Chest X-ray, AP view. Patient: 53 years old, sex F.
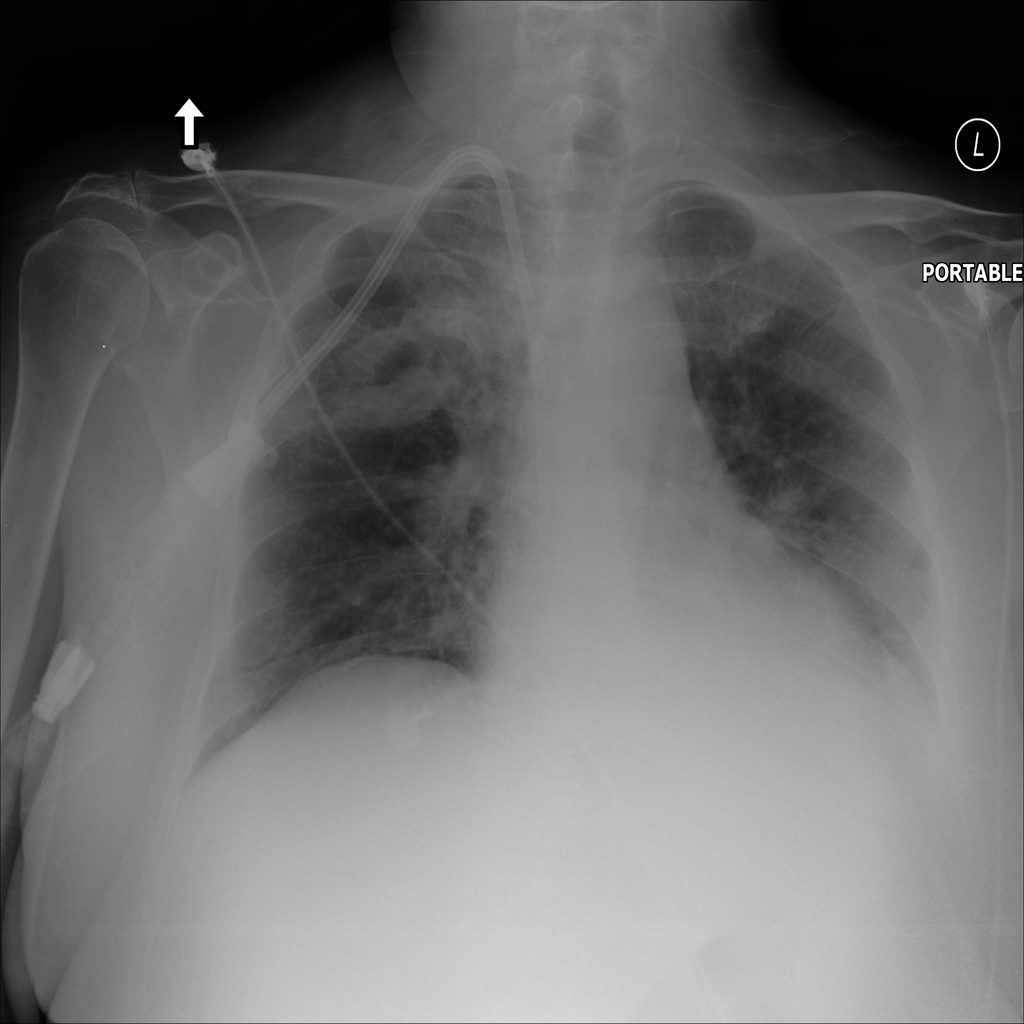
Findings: Effusion, Infiltration